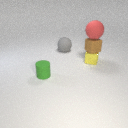
small yellow metal cube to the right of large gray rubber sphere